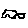
Label: car